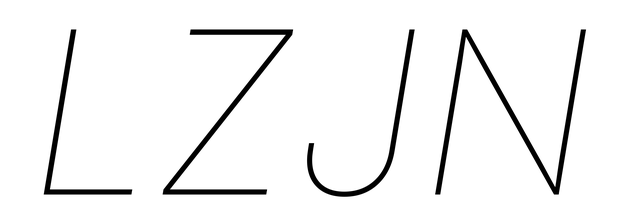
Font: Inter-Italic_Thin_Italic